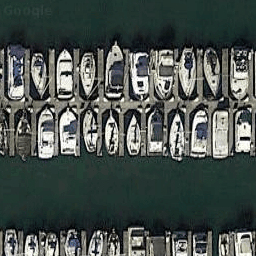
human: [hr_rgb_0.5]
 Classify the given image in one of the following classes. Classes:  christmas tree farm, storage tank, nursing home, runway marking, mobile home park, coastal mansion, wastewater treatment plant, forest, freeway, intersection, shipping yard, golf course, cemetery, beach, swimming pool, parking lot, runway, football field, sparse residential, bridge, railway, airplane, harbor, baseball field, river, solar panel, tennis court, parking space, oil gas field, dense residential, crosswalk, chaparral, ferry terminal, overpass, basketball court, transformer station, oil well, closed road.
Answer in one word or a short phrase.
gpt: harbor